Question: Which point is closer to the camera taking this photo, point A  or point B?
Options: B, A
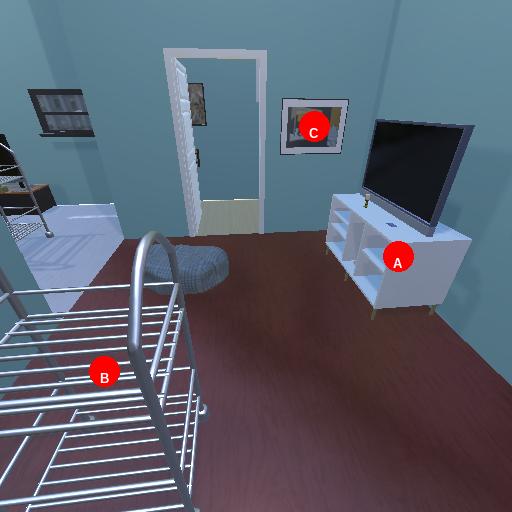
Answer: B